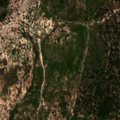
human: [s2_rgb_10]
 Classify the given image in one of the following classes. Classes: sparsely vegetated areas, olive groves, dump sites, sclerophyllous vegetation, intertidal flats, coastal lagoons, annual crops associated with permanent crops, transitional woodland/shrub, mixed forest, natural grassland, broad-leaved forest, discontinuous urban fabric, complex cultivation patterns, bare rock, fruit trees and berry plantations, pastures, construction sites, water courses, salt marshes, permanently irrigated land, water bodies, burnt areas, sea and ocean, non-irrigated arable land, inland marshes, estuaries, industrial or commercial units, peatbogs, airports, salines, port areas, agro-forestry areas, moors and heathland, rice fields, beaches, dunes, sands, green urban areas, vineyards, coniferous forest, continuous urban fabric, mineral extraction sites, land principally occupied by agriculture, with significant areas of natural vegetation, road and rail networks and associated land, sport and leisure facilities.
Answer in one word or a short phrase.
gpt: continuous urban fabric